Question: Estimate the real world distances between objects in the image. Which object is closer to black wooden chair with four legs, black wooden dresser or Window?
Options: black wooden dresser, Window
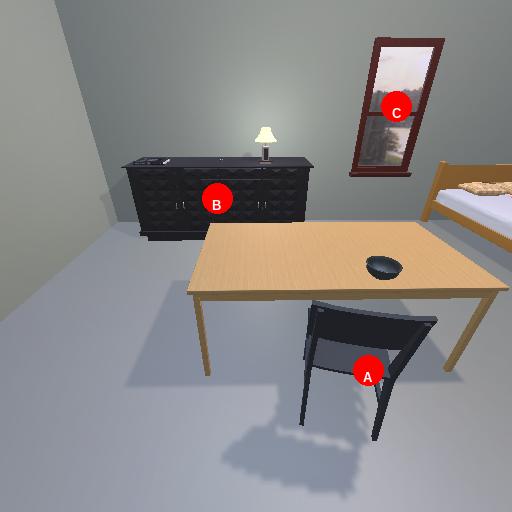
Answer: black wooden dresser